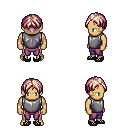
a pixel art fantasy rpg character, male body template, human, tanned skin, steel chest armor, magenta pants, white blonde parted hairstyle, ghillies, four views (front, back, left, right), 2x2 character sprite sheet, small pixel art, hard edges, no anti-aliasing